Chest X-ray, AP view. Patient: 33 years old, sex M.
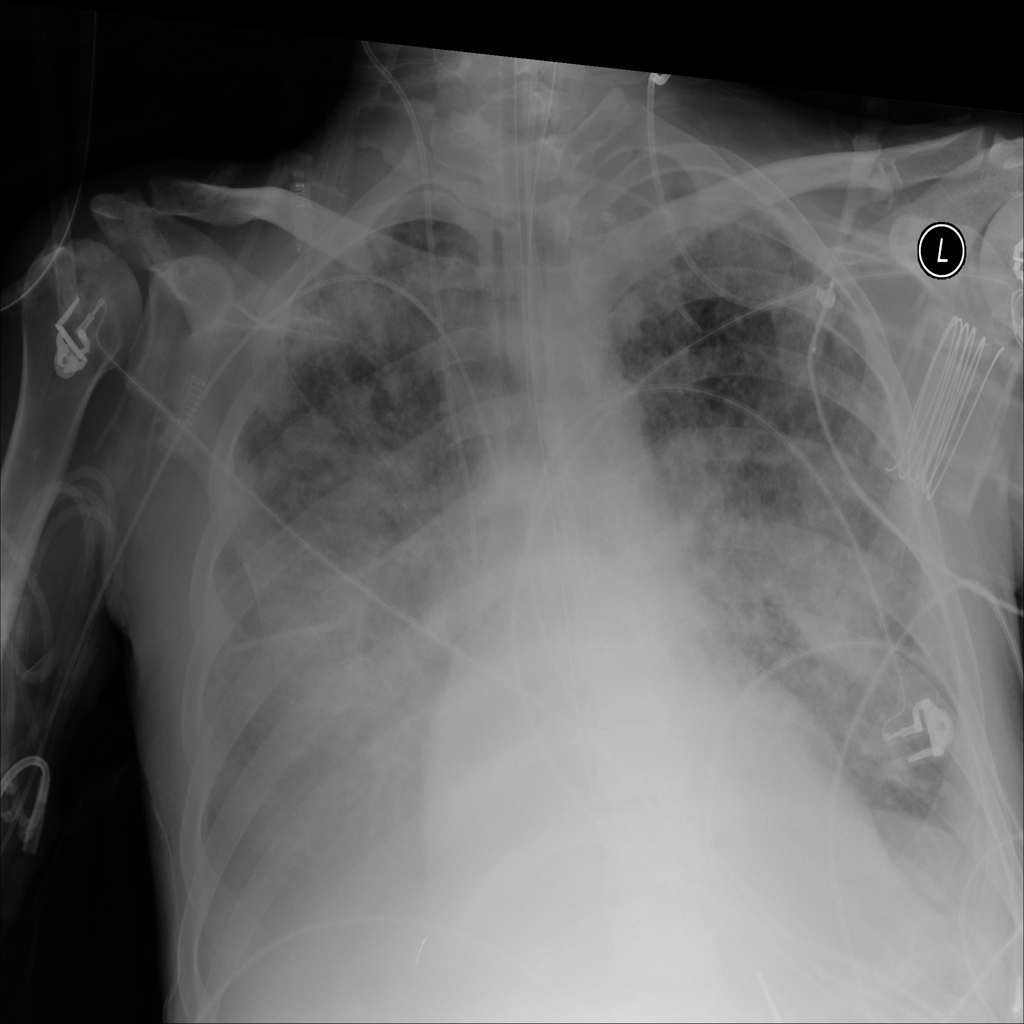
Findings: No Finding